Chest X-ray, PA view. Patient: 34 years old, sex M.
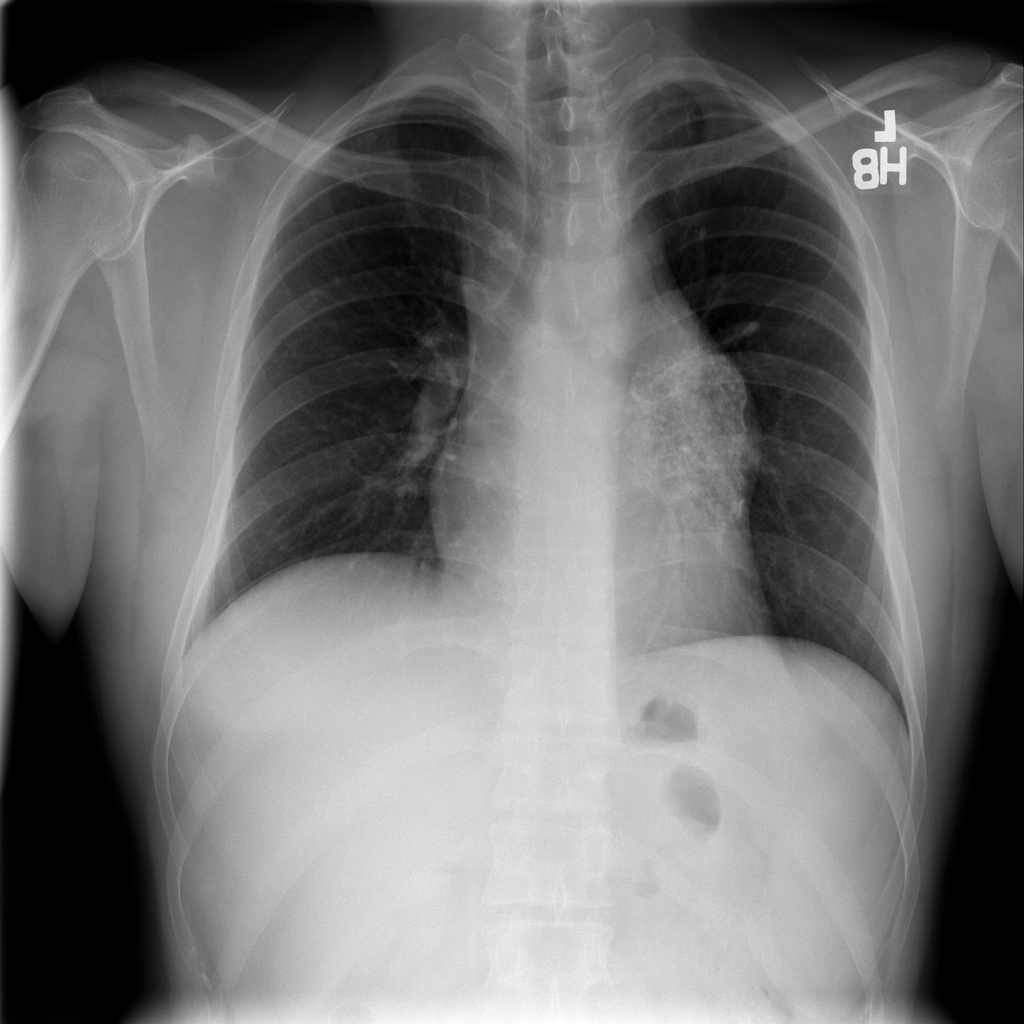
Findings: No Finding